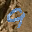
Label: 9